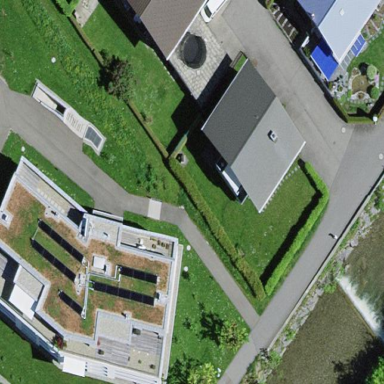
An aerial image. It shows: Building with flat roof.